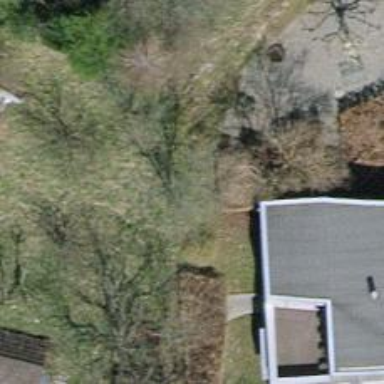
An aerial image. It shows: Single tag "natural: tree."